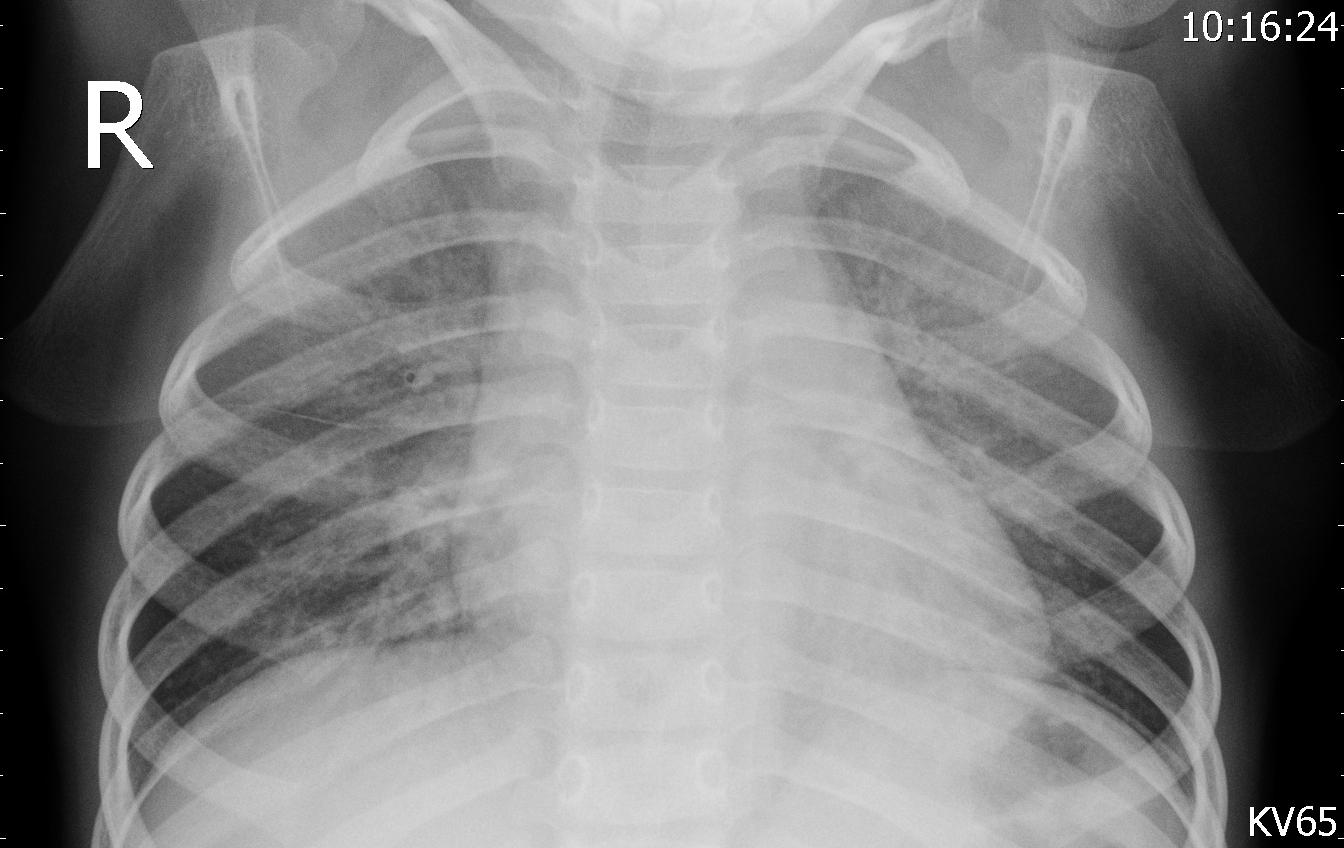
Diagnosis: PNEUMONIA